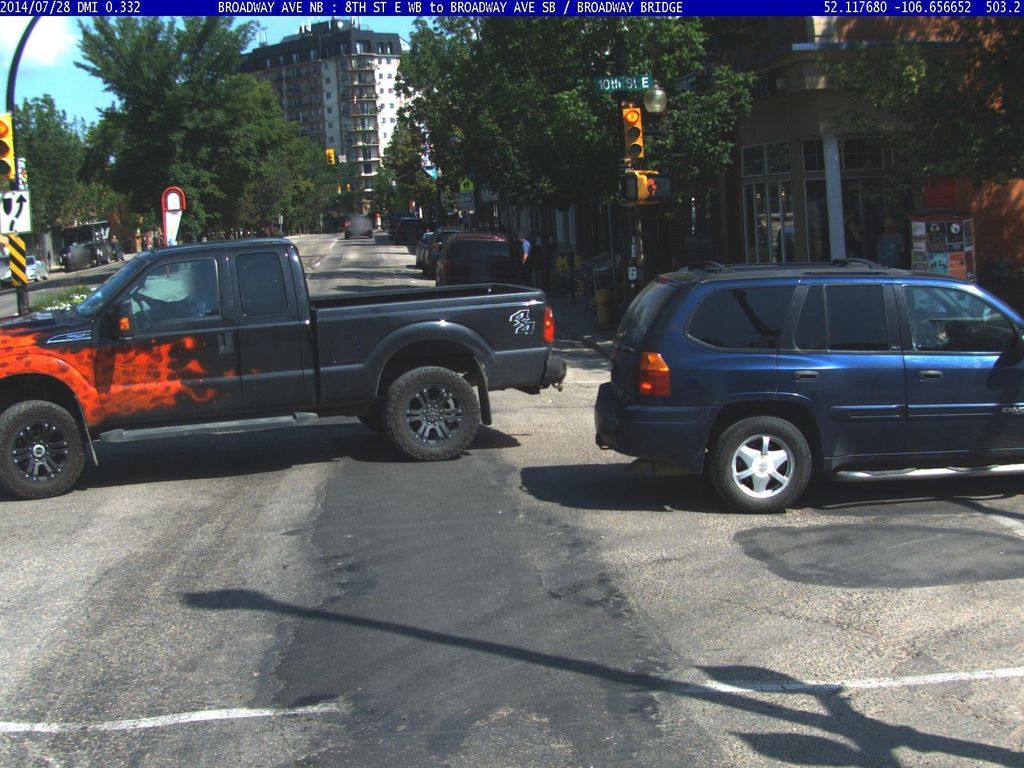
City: saskatoon